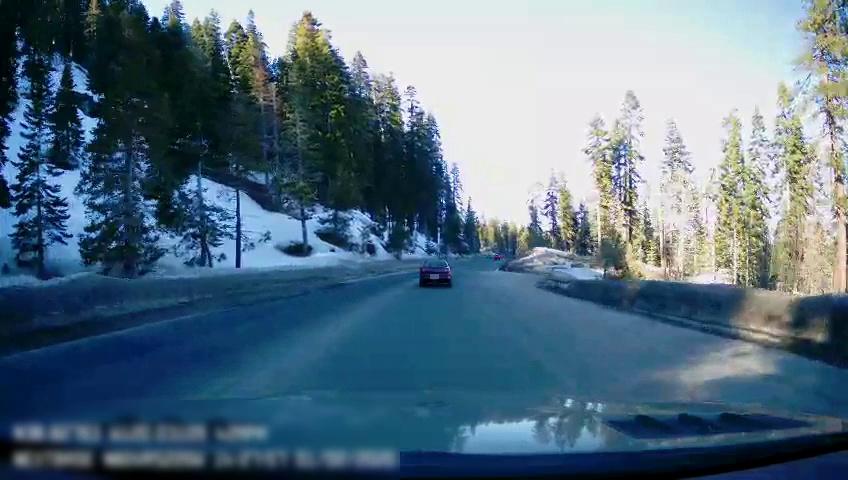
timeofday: Day
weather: Sunny
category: Drivable Space
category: Vehicles | Car
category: Lanes | Opposite Lane
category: Lanes | Opposite Lane
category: Lanes | Current Lane